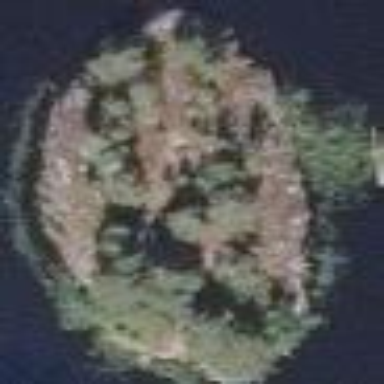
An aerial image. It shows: Islet covered with woodland.